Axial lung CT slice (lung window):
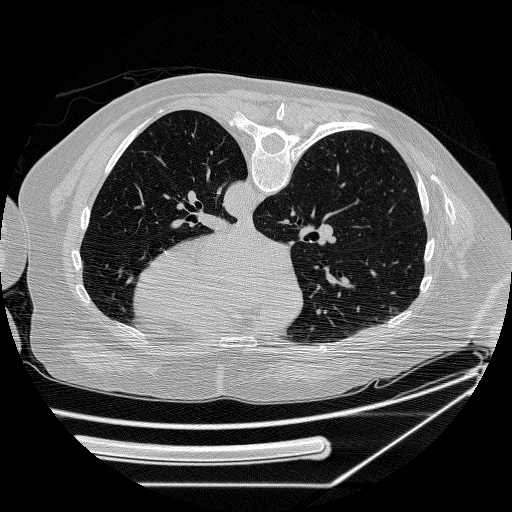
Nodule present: no